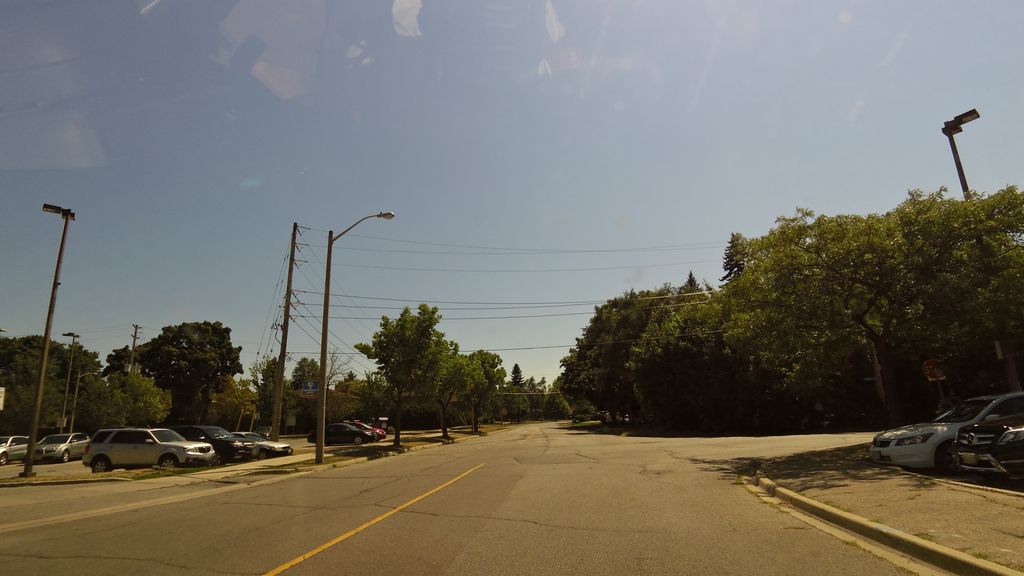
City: toronto